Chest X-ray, AP view. Patient: 26 years old, sex M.
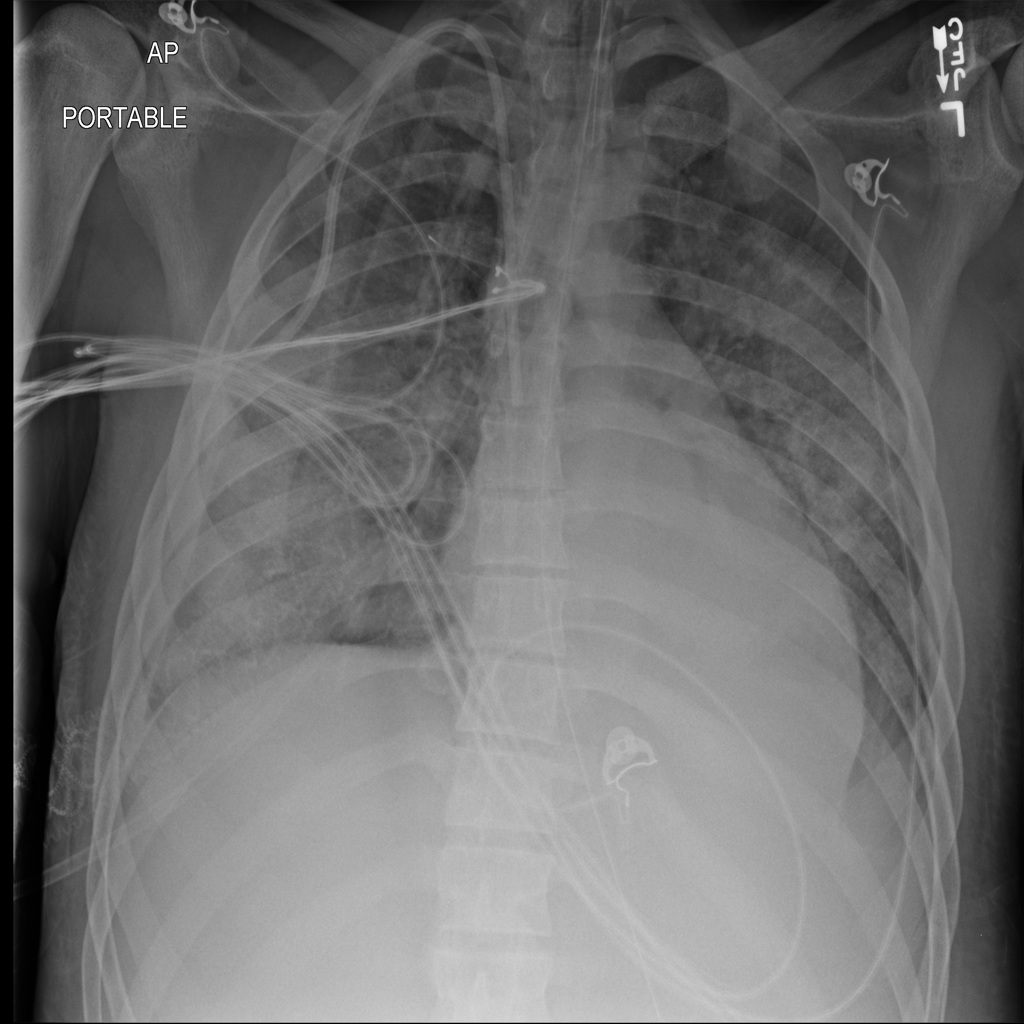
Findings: Infiltration, Pleural_Thickening